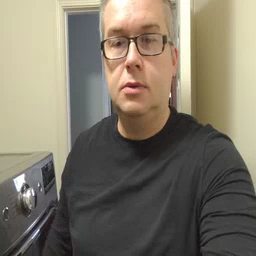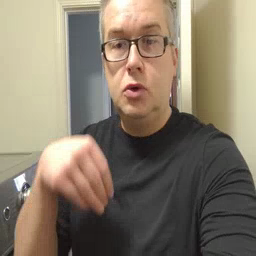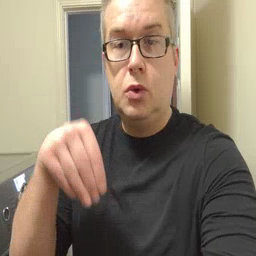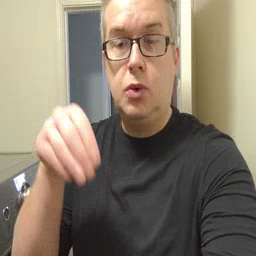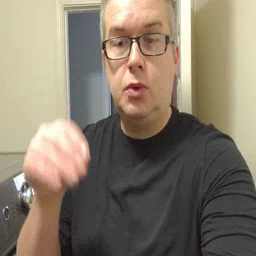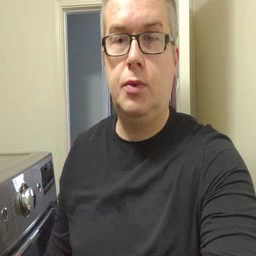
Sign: store